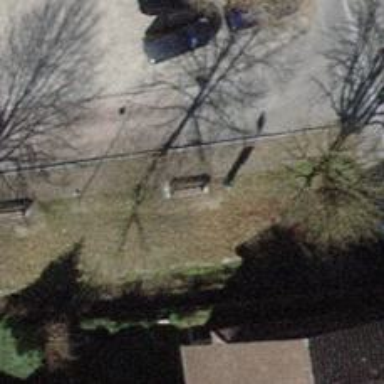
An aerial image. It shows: Brown bench.